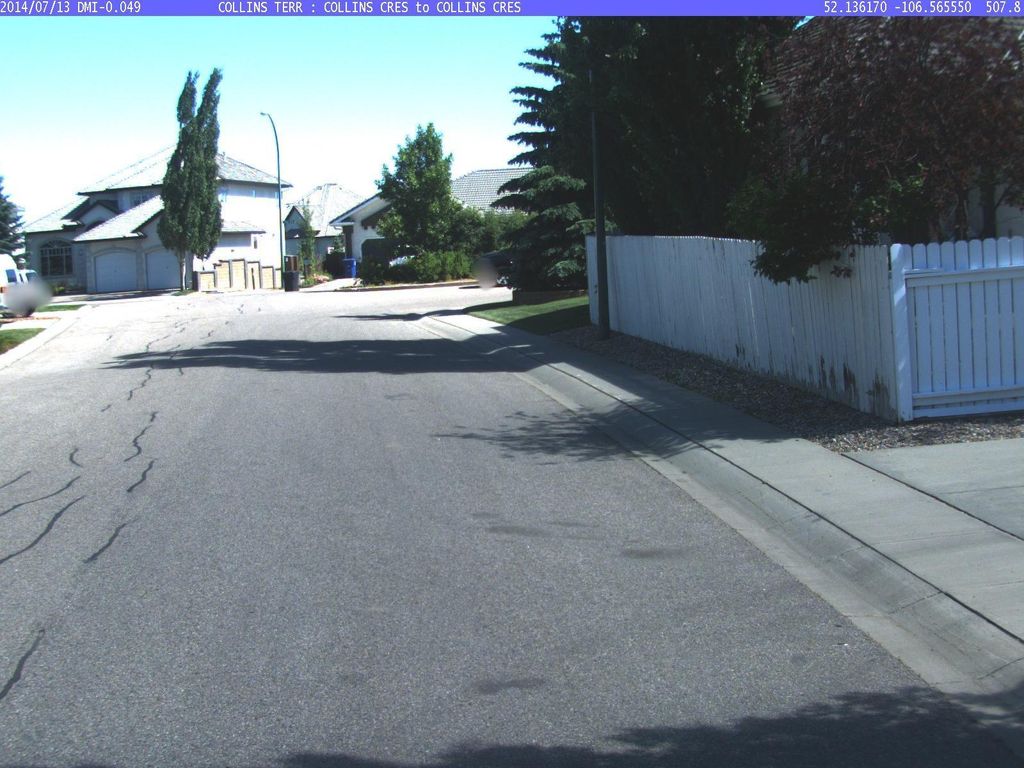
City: saskatoon